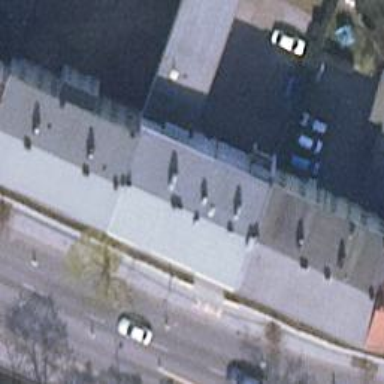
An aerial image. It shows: Café.